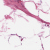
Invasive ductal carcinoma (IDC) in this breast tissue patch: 0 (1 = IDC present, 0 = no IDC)